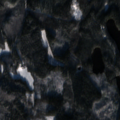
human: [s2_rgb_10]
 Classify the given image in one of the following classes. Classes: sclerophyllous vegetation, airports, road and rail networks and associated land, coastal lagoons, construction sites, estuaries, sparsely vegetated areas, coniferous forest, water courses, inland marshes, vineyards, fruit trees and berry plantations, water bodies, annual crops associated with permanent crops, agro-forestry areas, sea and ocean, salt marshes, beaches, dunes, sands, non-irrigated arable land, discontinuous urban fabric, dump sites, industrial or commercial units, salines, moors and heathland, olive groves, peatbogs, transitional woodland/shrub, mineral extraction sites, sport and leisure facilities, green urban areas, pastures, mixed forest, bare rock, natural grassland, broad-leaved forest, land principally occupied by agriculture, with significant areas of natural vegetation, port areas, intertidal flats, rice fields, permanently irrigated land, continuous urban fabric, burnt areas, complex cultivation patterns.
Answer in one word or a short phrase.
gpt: broad-leaved forest, coniferous forest, mixed forest, transitional woodland/shrub